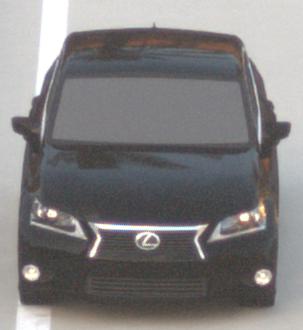
Make: Lexus
Model: GS 250
Detailed model: GS (L10)
Model produced from: 2012/06
Model produced until: 2013/12
Doors: 4
Color: black
Road condition: dry road
Daytime: sunrise or sunset
Contrast: low contrast